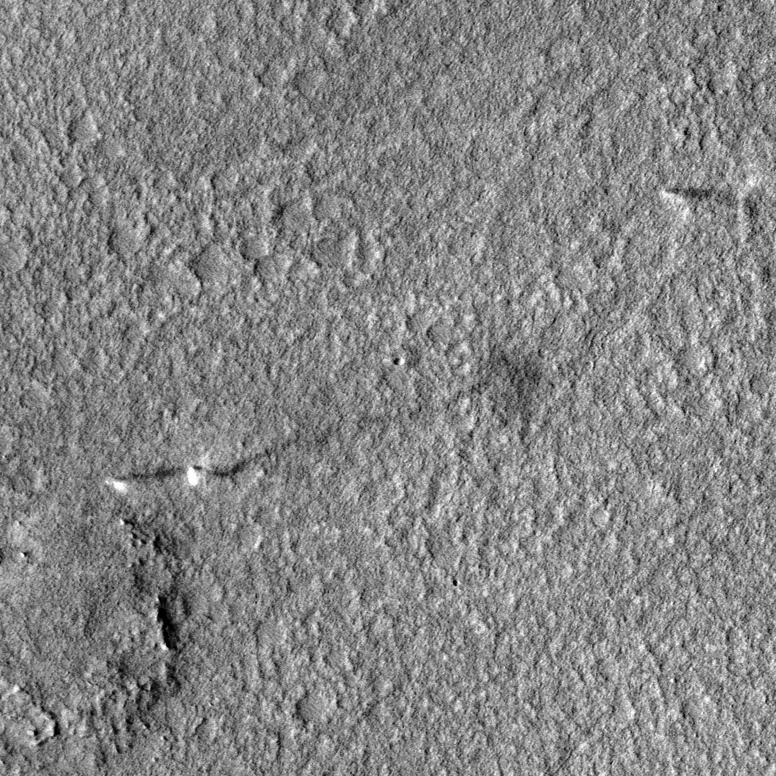
Label: dustdevil, dustdevil, dustdevil